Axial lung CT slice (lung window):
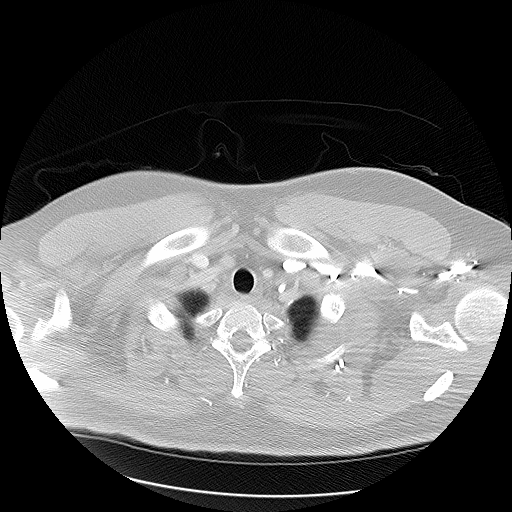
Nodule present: no